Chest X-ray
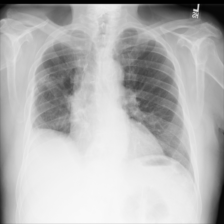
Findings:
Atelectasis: negative
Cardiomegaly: negative
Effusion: negative
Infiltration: negative
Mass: negative
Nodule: negative
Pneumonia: negative
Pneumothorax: negative
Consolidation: negative
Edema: negative
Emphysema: negative
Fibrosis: negative
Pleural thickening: negative
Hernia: negative